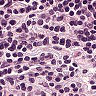
Metastatic tissue present: no